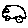
Label: car